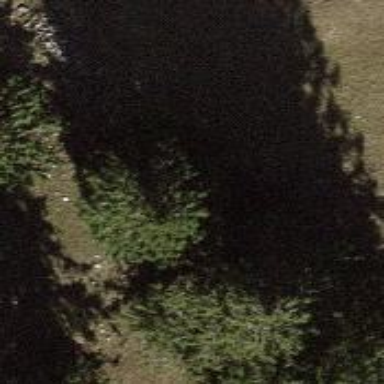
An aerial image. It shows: Beautiful tree in nature.